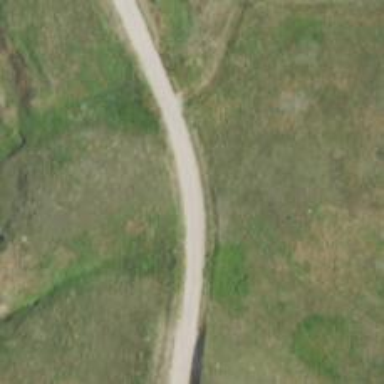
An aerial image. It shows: Unclassified road.